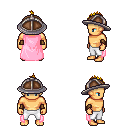
a pixel art fantasy rpg character, male body template, human, tanned skin, pink cape, white pants, blonde mohawk hairstyle, chain helm, leather bracers, four views (front, back, left, right), 2x2 character sprite sheet, small pixel art, hard edges, no anti-aliasing